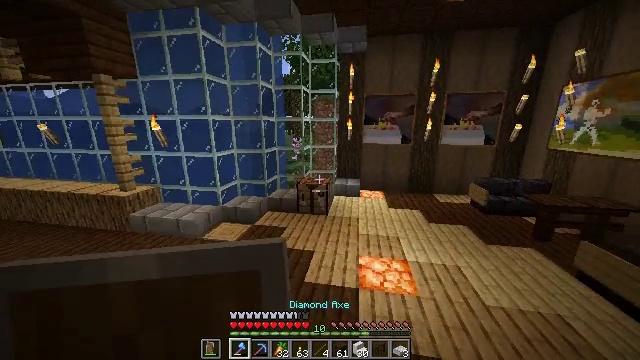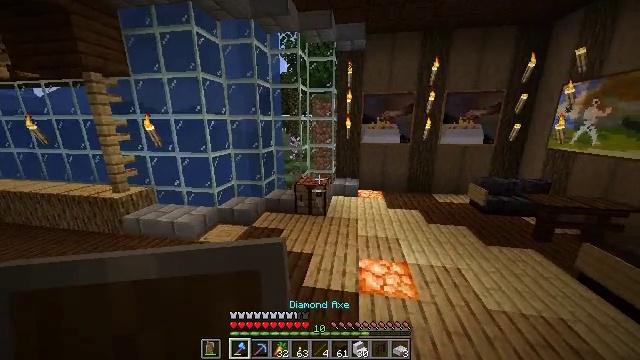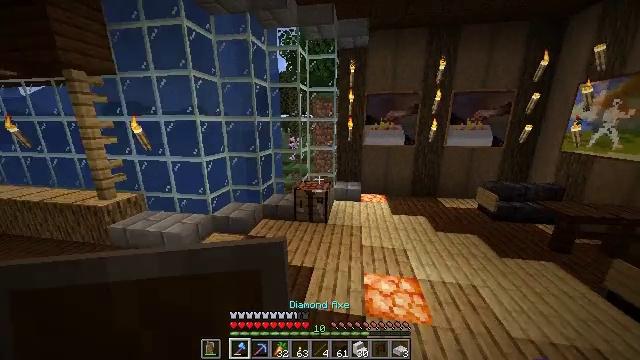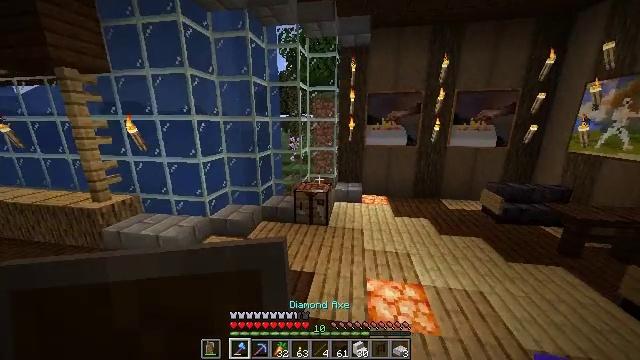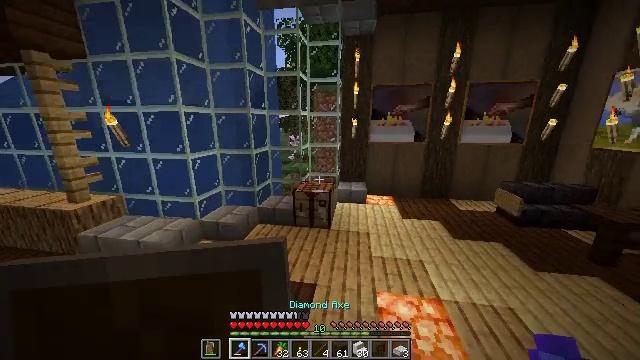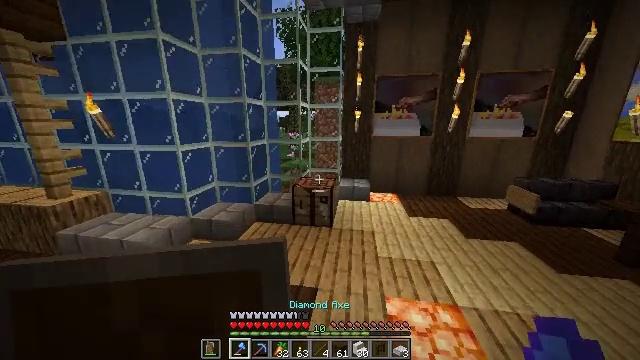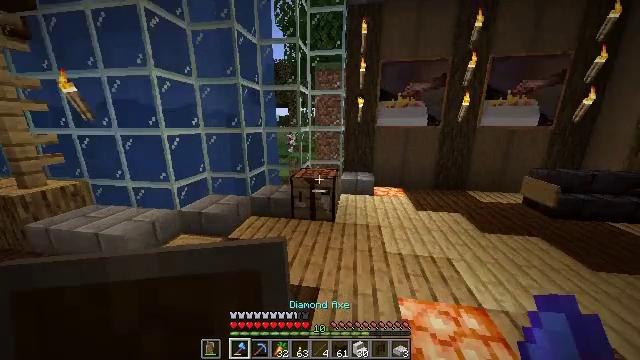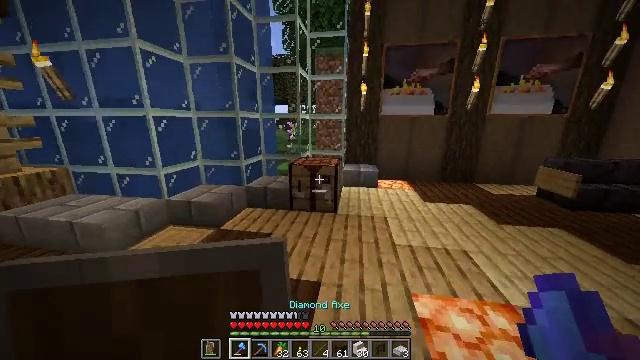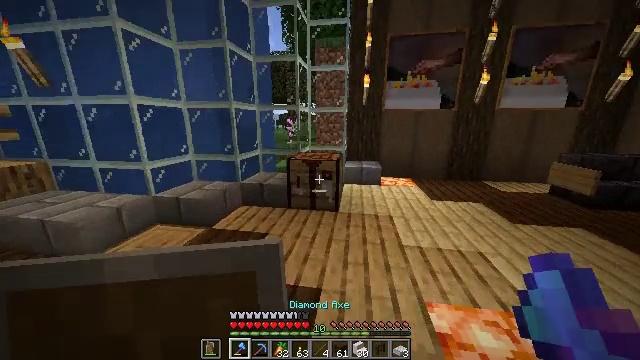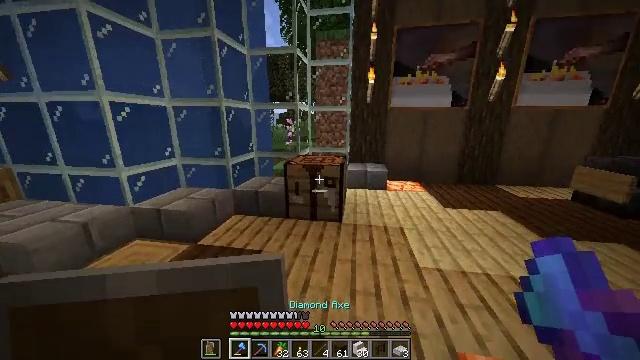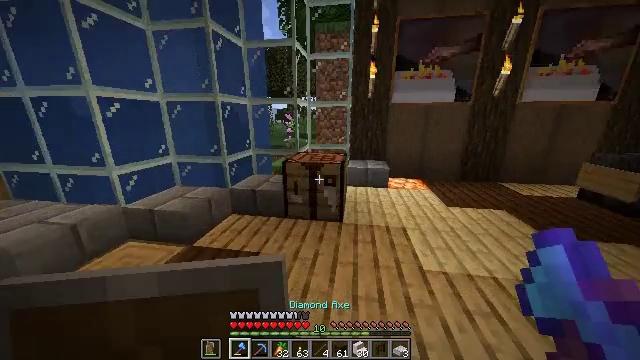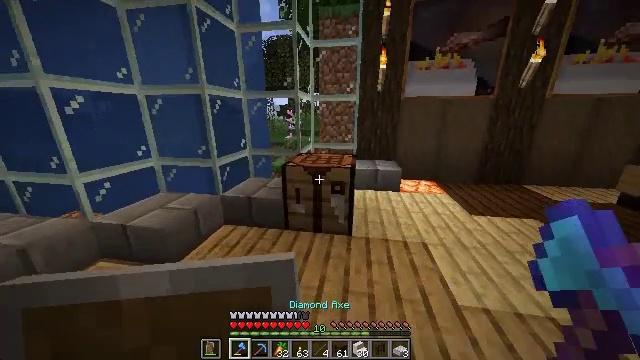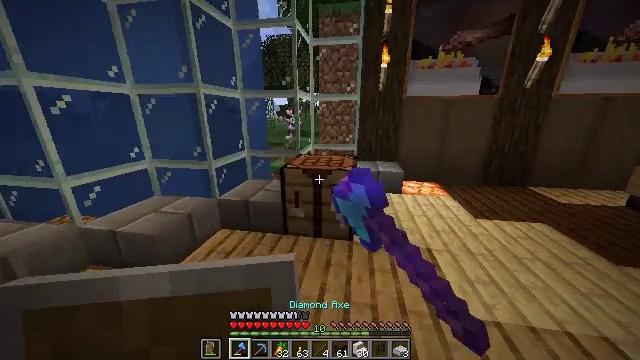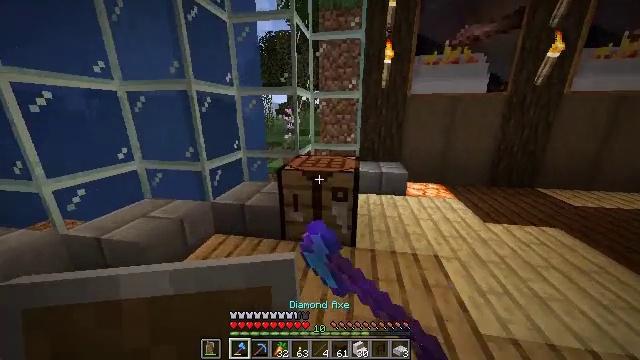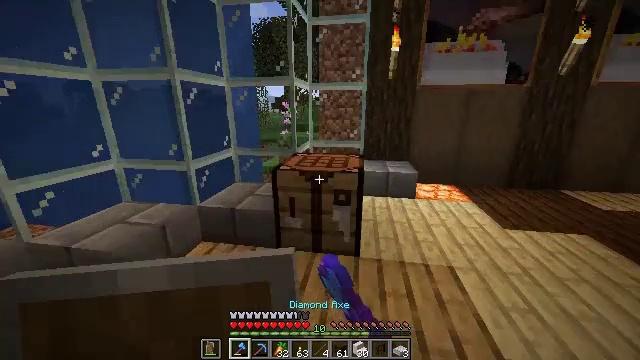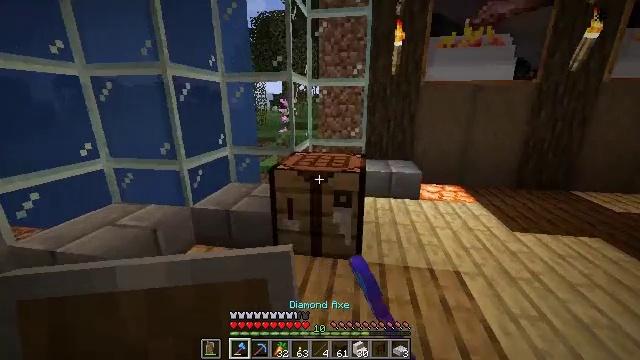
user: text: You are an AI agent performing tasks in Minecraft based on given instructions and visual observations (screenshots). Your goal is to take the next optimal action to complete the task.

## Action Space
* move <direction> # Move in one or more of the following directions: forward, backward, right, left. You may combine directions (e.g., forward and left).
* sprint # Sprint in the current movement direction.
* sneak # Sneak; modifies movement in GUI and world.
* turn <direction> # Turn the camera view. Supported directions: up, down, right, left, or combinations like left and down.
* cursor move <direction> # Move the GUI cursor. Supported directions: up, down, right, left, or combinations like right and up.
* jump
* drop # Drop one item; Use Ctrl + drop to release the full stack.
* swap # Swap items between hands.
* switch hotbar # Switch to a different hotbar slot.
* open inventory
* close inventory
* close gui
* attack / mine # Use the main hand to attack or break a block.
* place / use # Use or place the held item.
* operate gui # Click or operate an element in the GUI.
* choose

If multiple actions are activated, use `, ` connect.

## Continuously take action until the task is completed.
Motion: motion action
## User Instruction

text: Craft the polished granite slab.
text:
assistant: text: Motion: move forward, jump
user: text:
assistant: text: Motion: move forward, jump
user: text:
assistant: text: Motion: move forward
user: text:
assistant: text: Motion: move forward
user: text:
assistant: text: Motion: move forward
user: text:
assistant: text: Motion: move forward
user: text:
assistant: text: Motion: move forward
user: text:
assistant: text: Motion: move forward
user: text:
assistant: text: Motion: move forward
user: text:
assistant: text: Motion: move forward, turn down
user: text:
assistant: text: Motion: move forward, turn down, use / place
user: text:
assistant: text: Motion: use / place
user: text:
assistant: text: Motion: use / place
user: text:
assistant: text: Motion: no_op
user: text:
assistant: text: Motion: no_op
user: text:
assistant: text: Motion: no_op
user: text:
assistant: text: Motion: no_op
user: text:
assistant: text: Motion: no_op
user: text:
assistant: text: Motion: no_op
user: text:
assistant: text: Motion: cursor move right
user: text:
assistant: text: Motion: cursor move right and down
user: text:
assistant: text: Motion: cursor move right and down
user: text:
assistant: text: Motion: no_op
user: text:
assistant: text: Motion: cursor move left
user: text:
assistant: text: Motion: cursor move left and up
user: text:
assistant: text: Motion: no_op
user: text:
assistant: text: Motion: no_op
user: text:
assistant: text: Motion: no_op
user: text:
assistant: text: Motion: no_op
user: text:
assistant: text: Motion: no_op